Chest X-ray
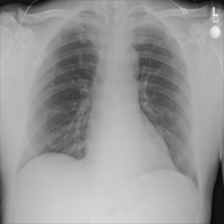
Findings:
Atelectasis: negative
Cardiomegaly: negative
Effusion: negative
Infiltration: negative
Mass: negative
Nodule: negative
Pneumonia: negative
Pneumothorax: negative
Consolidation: negative
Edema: negative
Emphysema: negative
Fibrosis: negative
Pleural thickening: negative
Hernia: negative